Question: I have data where I look at the difference in growth between a monoculture and a mixed culture for two different species. Additionally, I made a graph to make my data clear.
I want a barplot with error bars, the whole dataset is of course bigger, but for this graph this is the 'data.frame' with the means for the barplot.
'''
plant species means
Mixed culture Elytrigia 0.886625
Monoculture Elytrigia 1.022667
Monoculture Festuca 0.314375
Mixed culture Festuca 0.078125
'''
With this data I made a graph in 'ggplot2', where 'plant' is on the x-axis and 'means' on the y-axis, and I used a facet to divide the species.
This is my code:
'''
limits <- aes(ymax = meansS$means + eS$se, ymin=meansS$means - eS$se)
dodge <- position_dodge(width=0.9)
myplot <- ggplot(data=meansS, aes(x=plant, y=means, fill=plant)) + facet_grid(. ~ species)
myplot <- myplot + geom_bar(position=dodge) + geom_errorbar(limits, position=dodge, width=0.25)
myplot <- myplot + scale_fill_manual(values=c("#6495ED","#FF7F50"))
myplot <- myplot + labs(x = "Plant treatment", y = "Shoot biomass (gr)")
myplot <- myplot + opts(title="Plant competition")
myplot <- myplot + opts(legend.position = "none")
myplot <- myplot + opts(panel.grid.minor=theme_blank(), panel.grid.major=theme_blank())
'''
So far it is fine. However, I want to add two different horizontal lines in the two facets. For that, I used this code:
'''
hline.data <- data.frame(z = c(0.511,0.157), species = c("Elytrigia","Festuca"))
myplot <- myplot + geom_hline(aes(yintercept = z), hline.data)
'''
However if I do that, I get a plot were there are two extra facets, where the two horizontal lines are plotted. Instead, I want the horizontal lines to be plotted in the facets with the bars, not to make two new facets. Anyone a idea how to solve this.
I think it makes it clearer if I put the graph I create now:

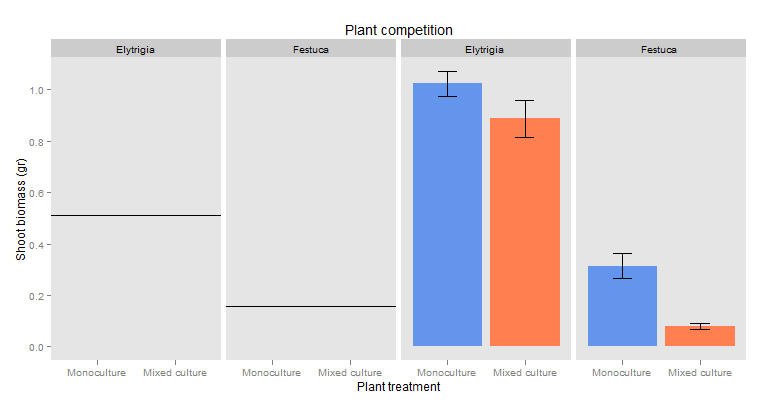
Answer: Make sure that the variable species is identical in both datasets. If it a factor in one on them, then it must be a factor in the other too
'''
library(ggplot2)
dummy1 <- expand.grid(X = factor(c("A", "B")), Y = rnorm(10))
dummy1$D <- rnorm(nrow(dummy1))
dummy2 <- data.frame(X = c("A", "B"), Z = c(1, 0))
ggplot(dummy1, aes(x = D, y = Y)) + geom_point() + facet_grid(~X) +
geom_hline(data = dummy2, aes(yintercept = Z))
'''

'''
dummy2$X <- factor(dummy2$X)
ggplot(dummy1, aes(x = D, y = Y)) + geom_point() + facet_grid(~X) +
geom_hline(data = dummy2, aes(yintercept = Z))
'''